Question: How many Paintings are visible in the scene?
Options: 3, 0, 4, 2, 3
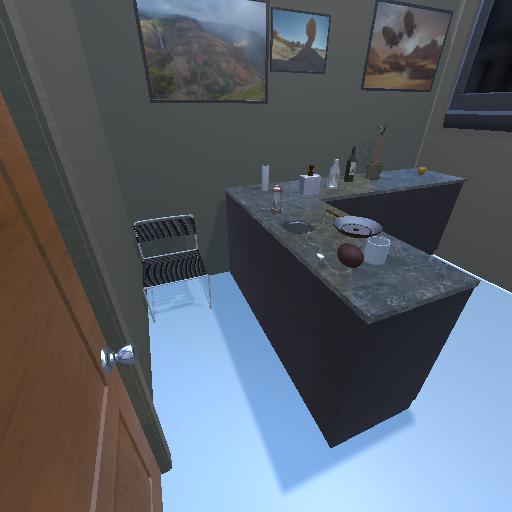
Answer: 3